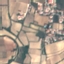
Land use / land cover: PermanentCrop